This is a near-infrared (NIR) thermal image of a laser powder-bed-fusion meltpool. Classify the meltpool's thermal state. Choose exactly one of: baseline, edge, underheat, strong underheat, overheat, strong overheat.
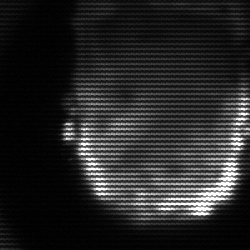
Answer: baseline